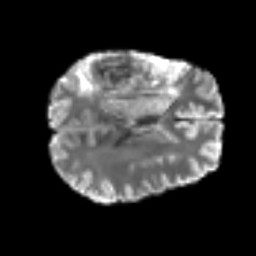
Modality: T2w
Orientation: axial
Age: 50
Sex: male
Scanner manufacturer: siemens
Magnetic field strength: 3 T
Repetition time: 6.1 s
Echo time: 0.101 s